Question: I need a simple Linq query to get the employee records along with the count from foreign key table (Dept). Following query is not working
> System.InvalidOperationException: 'The LINQ expression
'GroupByShaperExpression: KeySelector: q.DeptId , ElementSelector:new
................
.Select(x => x.EmpName)
.First()' could not be translated. Either rewrite the query in a form that can be translated, or switch to client evaluation explicitly
by inserting a call to 'AsEnumerable', 'AsAsyncEnumerable', 'ToList',
or 'ToListAsync'. See <URL>
for more information.'
'''
var query = from h in context.Employee
join p in context.Dept on h.EmpId equals p.DeptId
select new
{
h.EmpId,
h.EmpName,
h.Salary,
p.DeptId
};
var groupQuery = from q in query
group q by q.DeptId into g
select new
{
DeptCount = g.Count(),
Empname=g.Select(s=>s.EmpName).First(),
Salary = g.Select(s => s.Salary).First(),
EmpId = g.Select(s => s.EmpId).First()
};
return groupQuery.ToList();
'''
Table scehma:

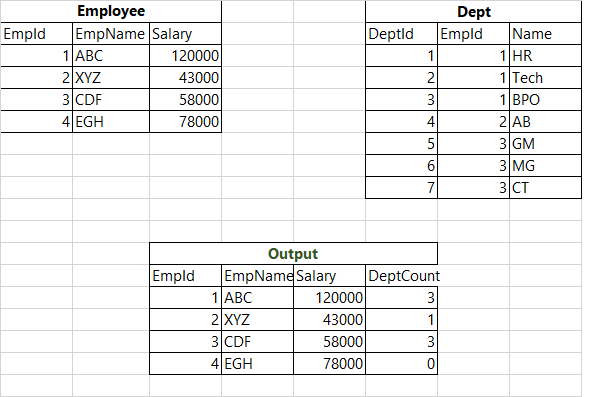
Answer: As sql, you should group for every not aggregated field that you want to see
Try this:
'''
var query = from h in context.Employee
join p in context.Dept on h.EmpId equals p.DeptId
select new
{
h.EmpId,
h.EmpName,
h.Salary,
p.DeptId
};
var groupQuery = from q in query
group q by new {EmpId= q.EmpId, EmpName = q.EmpName, Salary = q.Salary} into g
select new
{
DeptCount = g.Count(),
Empname=g.Key.EmpName,
Salary = g.Key.Salary,
EmpId = g.Key.EmpId
};
return groupQuery.ToList();
'''
You can also do the same in this way
'''
var query = from h in context.Employee
join p in context.Dept on h.EmpId equals p.DeptId
group new {h, p} by h into g
select new
{
DeptCount = g.Count(),
Empname=g.Key.EmpName,
Salary = g.Key.Salary,
EmpId = g.Key.EmpId
};
'''
You sould also pay attention in case of Employee with no Dept and use DefaultIfEmpty on join:
'''
var query = from h in context.Employee
join p in context.Dept on h.EmpId equals p.DeptId into xp
from jp in xp.DefaultIfEmpty()
group new {h, jp} by h into g
select new
{
DeptCount = g.Count(),
Empname = g.Key.EmpName,
Salary = g.Key.Salary,
EmpId = g.Key.EmpId
};
'''